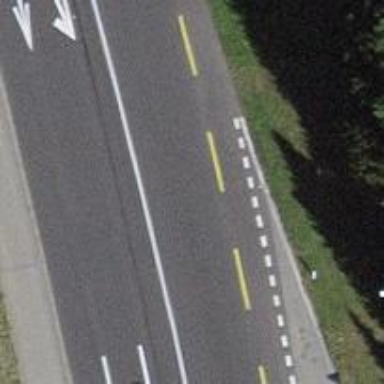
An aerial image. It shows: Secondary road with asphalt surface and dedicated cycle lane.